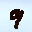
Label: 9